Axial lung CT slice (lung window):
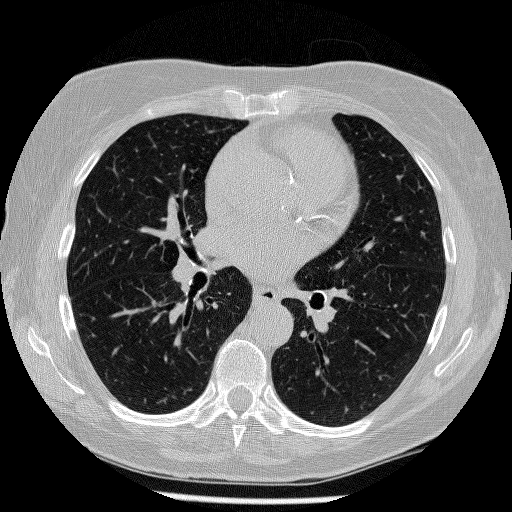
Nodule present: no